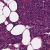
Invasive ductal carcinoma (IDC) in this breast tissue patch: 1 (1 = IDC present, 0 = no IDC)